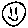
Label: smiley face